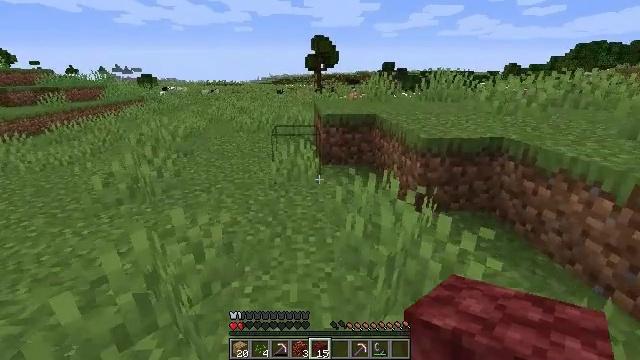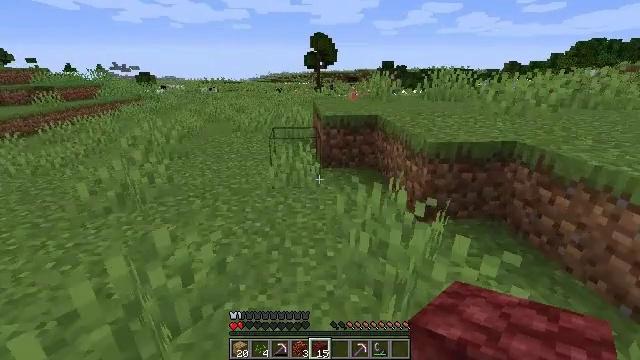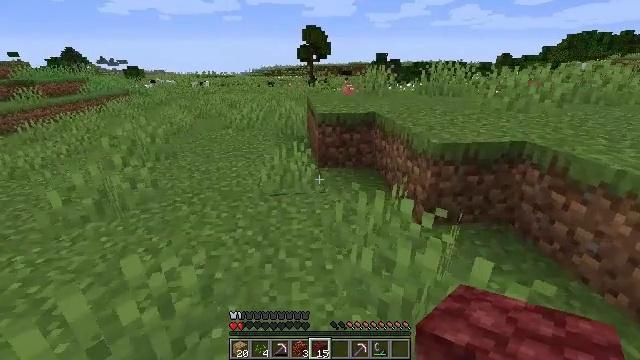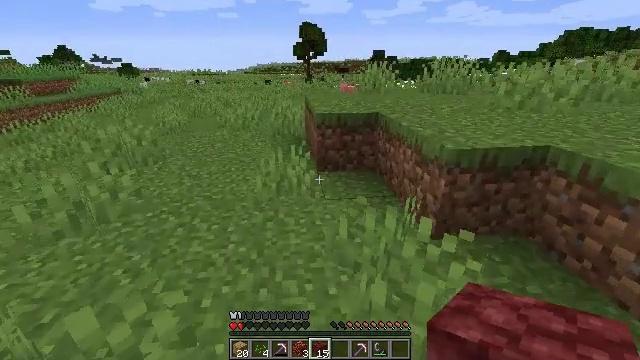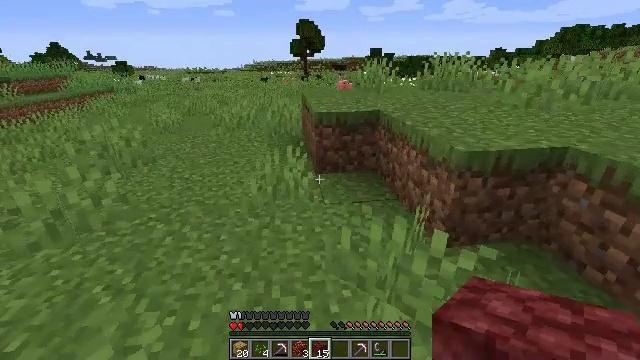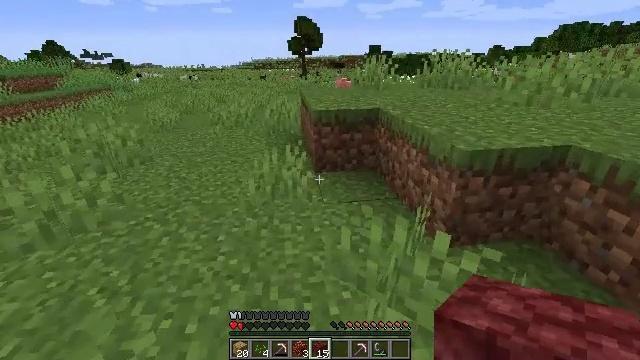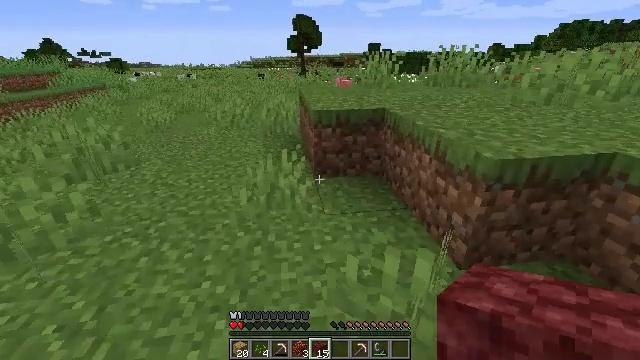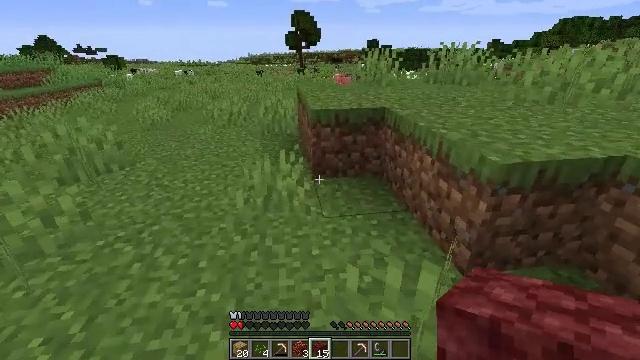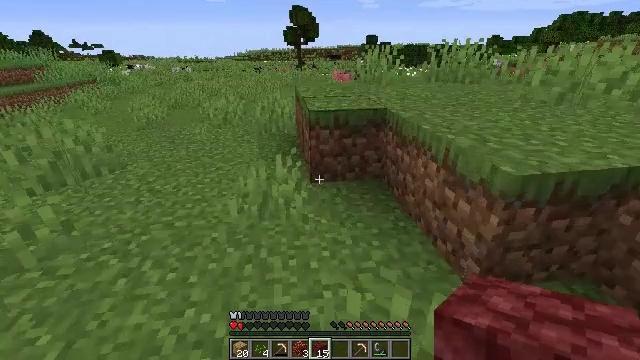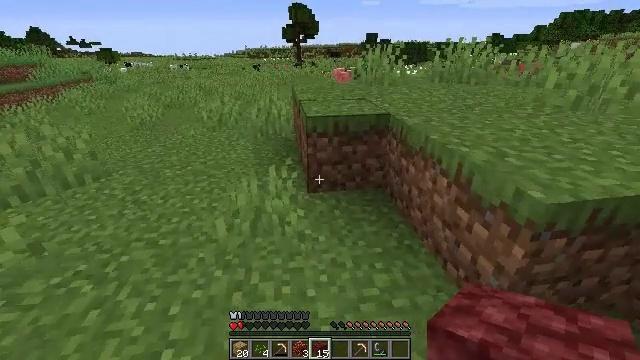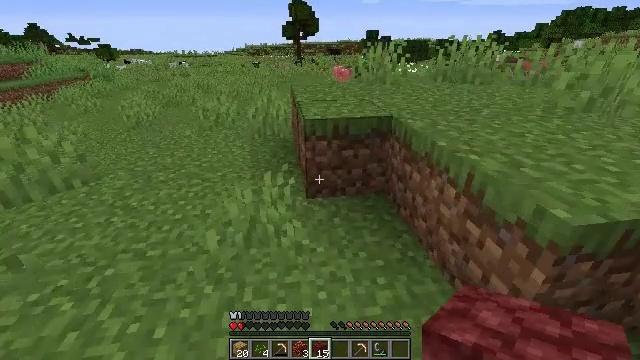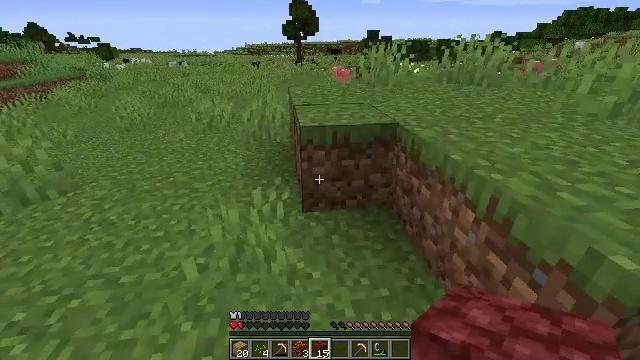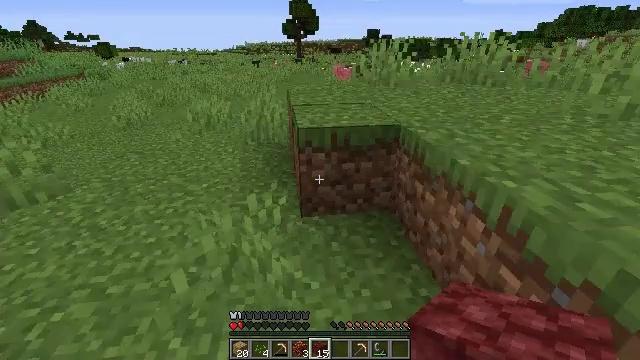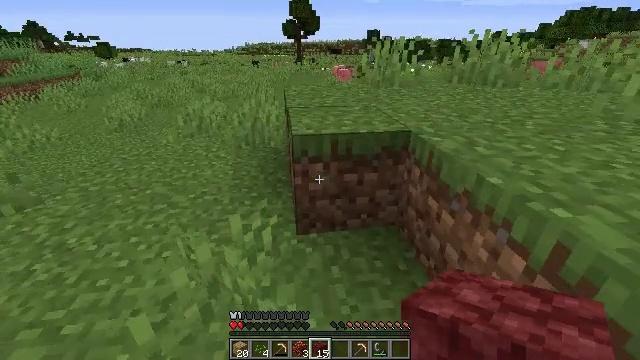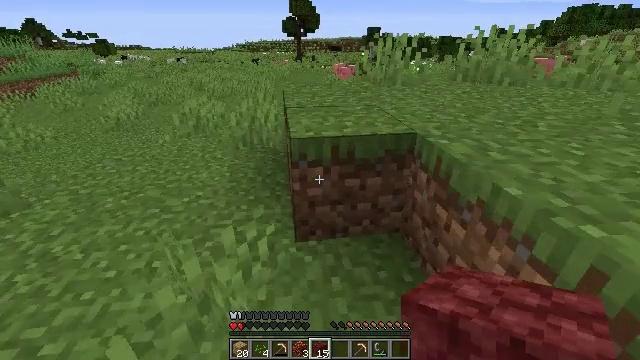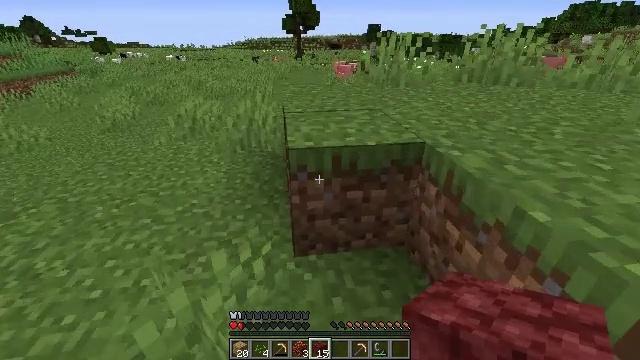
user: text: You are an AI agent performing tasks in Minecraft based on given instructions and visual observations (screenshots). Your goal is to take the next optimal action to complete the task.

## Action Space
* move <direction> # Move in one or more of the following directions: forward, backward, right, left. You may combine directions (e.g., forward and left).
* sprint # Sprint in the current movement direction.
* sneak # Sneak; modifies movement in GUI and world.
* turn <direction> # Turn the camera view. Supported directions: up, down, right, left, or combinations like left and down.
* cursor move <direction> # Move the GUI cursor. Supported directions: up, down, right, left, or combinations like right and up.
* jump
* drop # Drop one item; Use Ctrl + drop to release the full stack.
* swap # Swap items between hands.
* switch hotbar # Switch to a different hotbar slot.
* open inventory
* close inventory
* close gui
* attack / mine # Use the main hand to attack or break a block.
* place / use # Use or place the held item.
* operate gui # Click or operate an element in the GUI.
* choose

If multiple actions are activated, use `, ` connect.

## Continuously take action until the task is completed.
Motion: motion action
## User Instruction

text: Mine stone underground.
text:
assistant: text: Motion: move forward
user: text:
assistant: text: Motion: move forward, turn right and down
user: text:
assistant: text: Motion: move forward
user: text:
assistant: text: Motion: move forward
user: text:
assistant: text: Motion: move forward
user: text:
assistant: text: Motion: move forward
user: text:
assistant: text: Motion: move forward
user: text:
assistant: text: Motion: move forward
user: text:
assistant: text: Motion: move forward
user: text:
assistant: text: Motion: move forward
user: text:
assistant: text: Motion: move forward
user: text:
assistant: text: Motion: move forward
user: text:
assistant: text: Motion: move forward
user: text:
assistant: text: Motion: move forward
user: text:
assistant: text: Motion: move forward
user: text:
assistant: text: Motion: move forward
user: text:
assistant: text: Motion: move forward
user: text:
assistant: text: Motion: move forward, jump
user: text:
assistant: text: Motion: move forward, jump
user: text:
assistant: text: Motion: move forward, jump
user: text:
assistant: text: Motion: move forward, jump
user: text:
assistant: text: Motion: move forward, jump
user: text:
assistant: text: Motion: move forward, jump
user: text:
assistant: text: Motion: move forward, jump
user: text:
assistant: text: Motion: move forward, jump
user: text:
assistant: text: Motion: move forward, jump
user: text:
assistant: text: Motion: move forward, jump
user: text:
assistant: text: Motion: move forward, jump
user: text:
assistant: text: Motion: move forward, jump
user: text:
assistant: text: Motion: move forward, jump